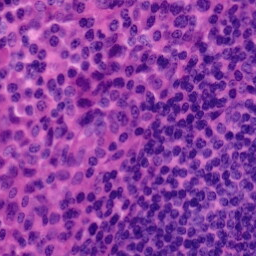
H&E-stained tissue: Tonsil